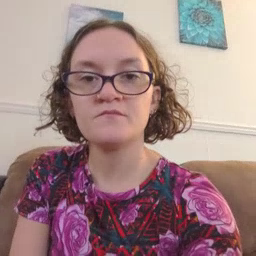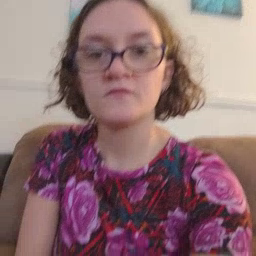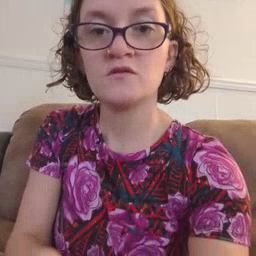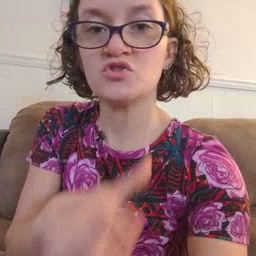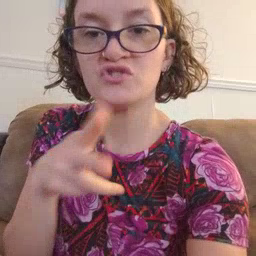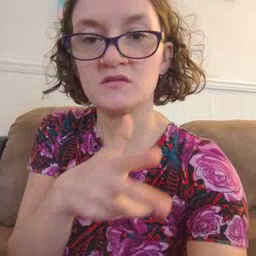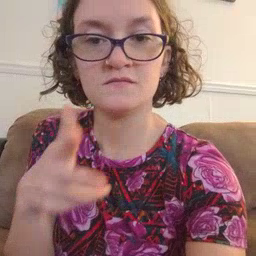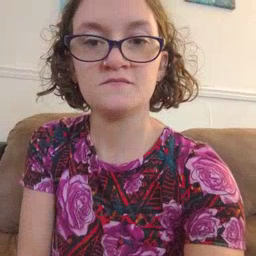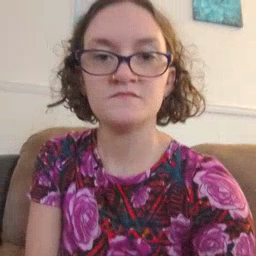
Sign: jeans